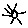
Label: sun